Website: lowes
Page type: receipt
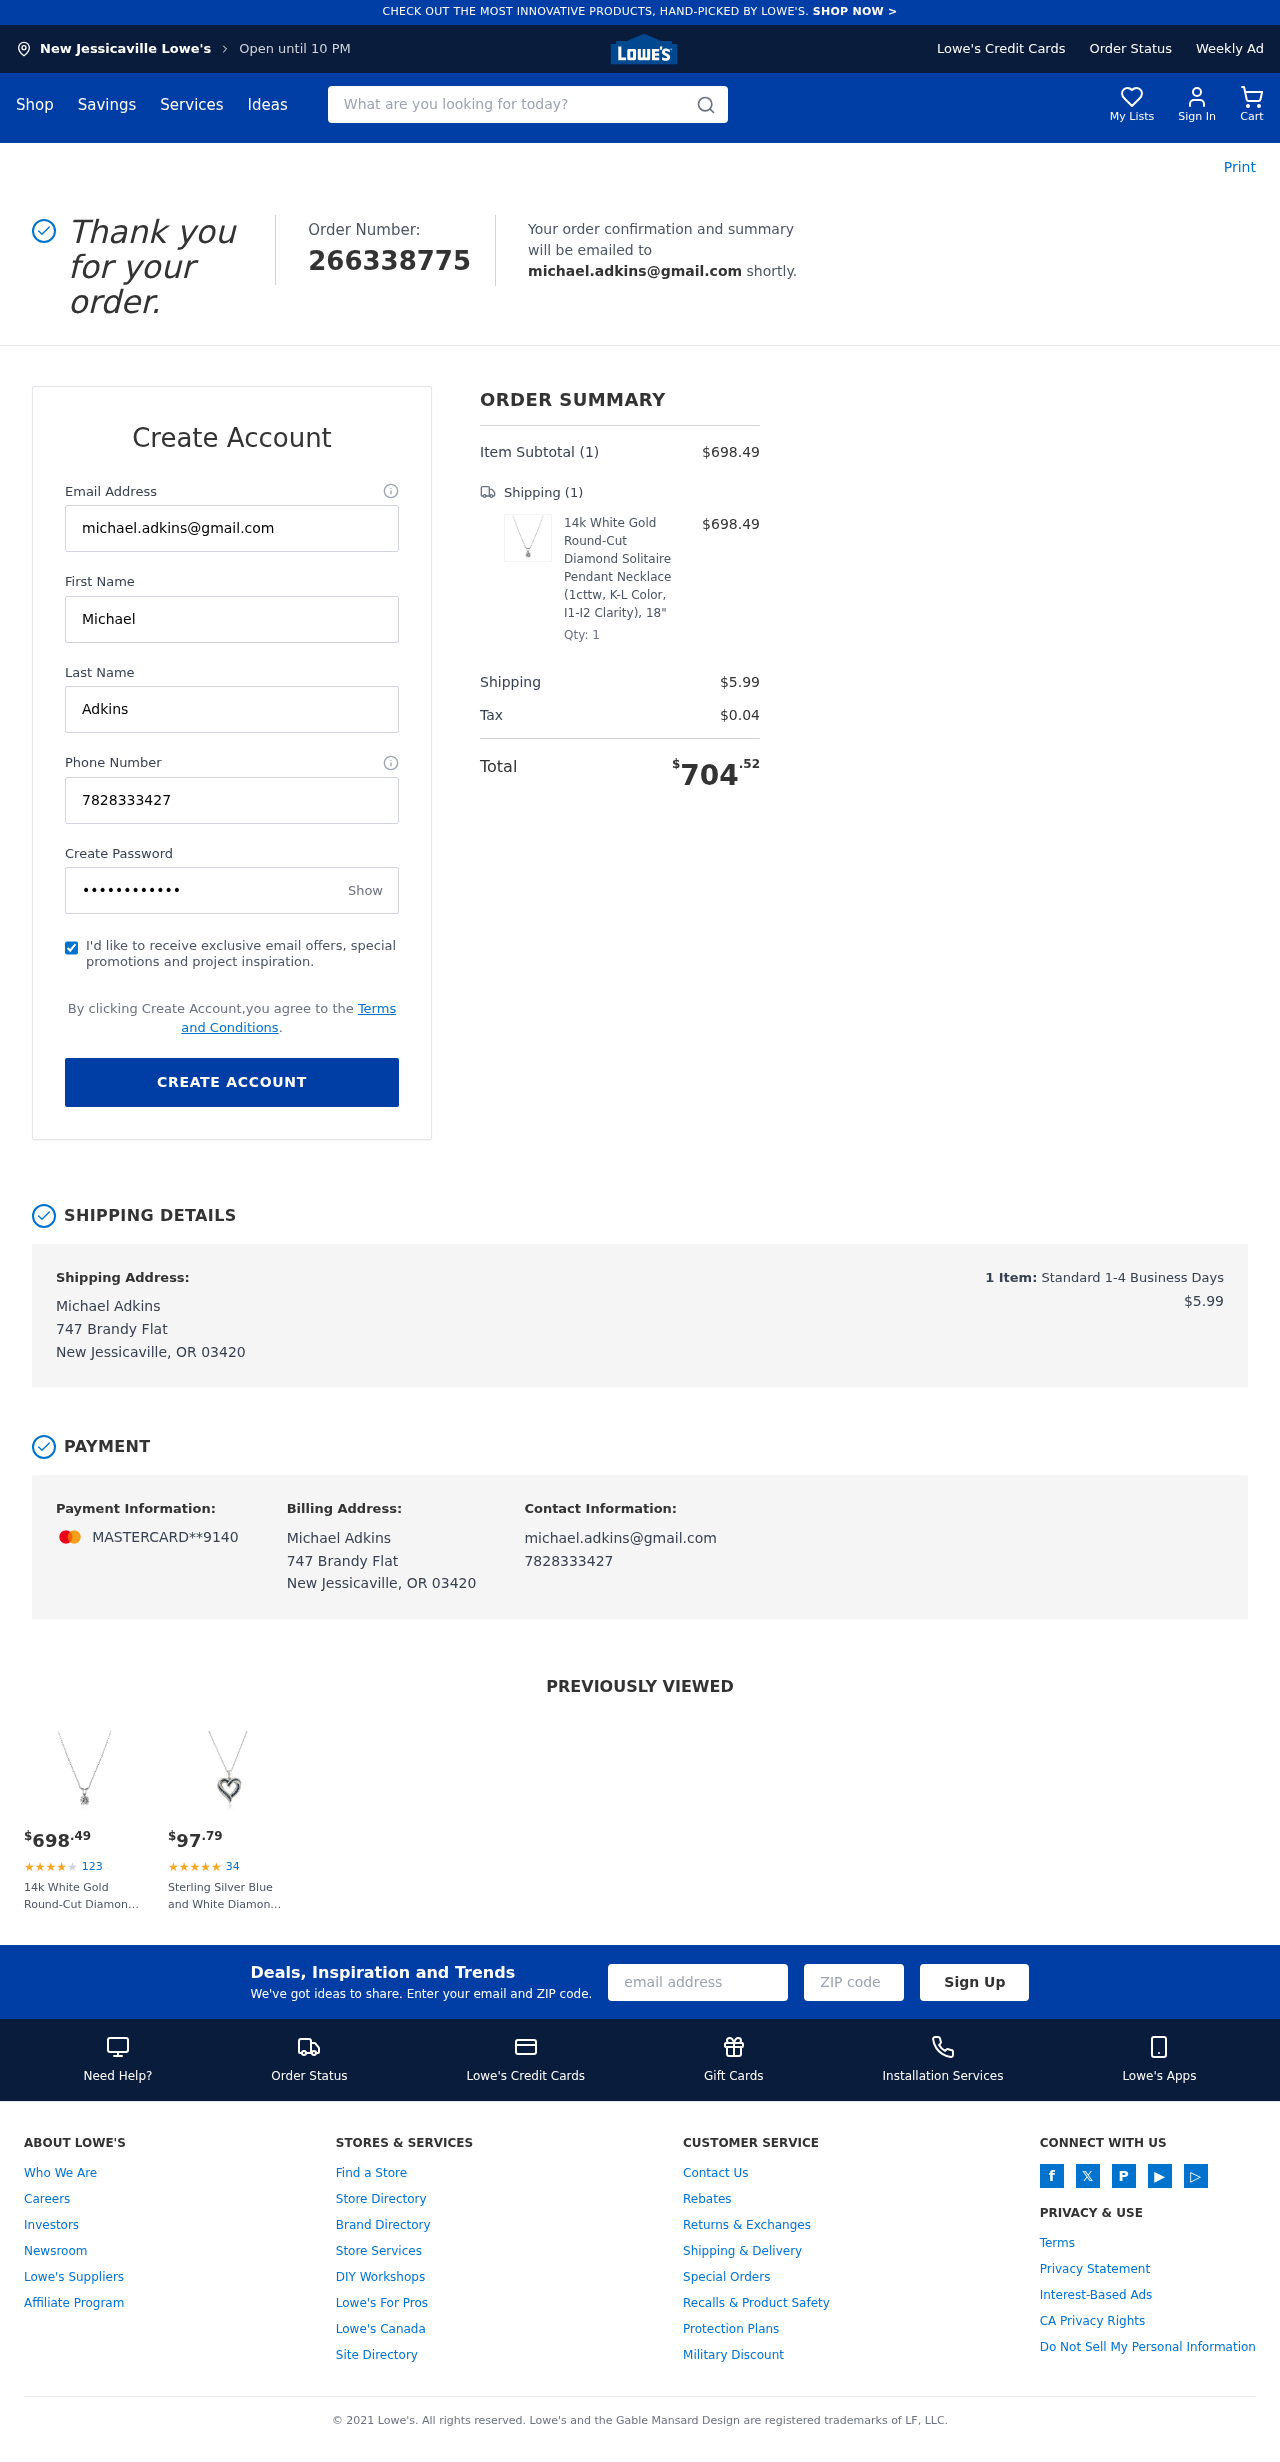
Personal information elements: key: PII_CARD_LAST4
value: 9140
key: PII_CARD_TYPE
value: MASTERCARD
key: PII_CITY
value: New Jessicaville
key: PII_EMAIL
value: michael.adkins@gmail.com
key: PII_FULLNAME
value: Michael Adkins
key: PII_PHONE
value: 7828333427
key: PII_STREET
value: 747 Brandy Flat
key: PII_FIRSTNAME
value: Michael
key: PII_LASTNAME
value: Adkins
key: PII_CITY_STATE_ZIP
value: New Jessicaville, OR 03420
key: PII_FULLNAME2
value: Michael Adkins
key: PII_FULLNAME3
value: Michael Adkins
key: PII_FIRSTNAME2
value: Michael
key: PII_FIRSTNAME3
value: Michael
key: PII_LASTNAME2
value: Adkins
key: PII_LASTNAME3
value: Adkins
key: PII_FIRSTNAME_DERIVED
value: Michael
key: PII_LASTNAME_DERIVED
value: Adkins
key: PII_FULLNAME_DERIVED
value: Michael Adkins
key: PII_NAME_FULL_DERIVED
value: Michael Adkins
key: PII_POSTCODE
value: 03420
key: PII_STATE_ABBR
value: OR
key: PII_POSTCODE_FULL
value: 03420
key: PII_CITY_STATE
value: New Jessicaville, OR
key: PII_POSTCODE_NUMERIC
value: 3420
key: PII_EMAIL2
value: michael.adkins@gmail.com
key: PII_EMAIL3
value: michael.adkins@gmail.com
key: PII_PHONE_LINE
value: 3427
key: PII_PHONE_SUFFIX
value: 3427
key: PII_PHONE2
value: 7828333427
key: PII_PHONE3
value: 7828333427
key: PII_PHONE_NUMERIC
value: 7828333427
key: PII_PHONE_LINE_NUMERIC
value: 3427
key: PII_PHONE_SUFFIX_NUMERIC
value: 3427
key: PII_PHONE2_NUMERIC
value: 7828333427
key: PII_PHONE3_NUMERIC
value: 7828333427
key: PII_PHONE_DIGITS
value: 7828333427
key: PII_PHONE_LAST4
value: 3427
Product elements: key: PRODUCT1_NAME
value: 14k White Gold Round-Cut Diamond Solitaire Pendant Necklace (1cttw, K-L Color, I1-I2 Clarity), 18"
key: PRODUCT1_PRICE
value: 698.49
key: PRODUCT1_QUANTITY
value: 1
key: PRODUCT2_NAME
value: Sterling Silver Blue and White Diamond Heart Pendant Necklace (1/2 cttw), 18"
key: PRODUCT2_NUM_RATINGS
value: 34
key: PRODUCT2_PRICE
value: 97.79
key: PRODUCT1_PRICE2
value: $698.49
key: PRODUCT1_RATING2
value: ★
★
★
★
★
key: PRODUCT1_NUM_RATINGS2
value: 123
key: PRODUCT1_NAME2
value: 14k White Gold Round-Cut Diamond Solitaire Pendant Necklace (1cttw, K-L Color, I1-I2 Clarity), 18"
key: PRODUCT2_RATING
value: ★
★
★
★
★
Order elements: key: ORDER_ID
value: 266338775
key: ORDER_NUM_ITEMS
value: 1
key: ORDER_SUBTOTAL
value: $698.49
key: ORDER_NUM_ITEMS2
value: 1
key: ORDER_SHIPPING_COST
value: $5.99
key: ORDER_TAX
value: $0.04
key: ORDER_TOTAL
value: $704.52
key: ORDER_NUM_ITEMS3
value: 1
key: ORDER_SHIPPING_COST2
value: $5.99
Search elements: key: HEADER_SEARCH
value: What are you looking for today?